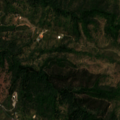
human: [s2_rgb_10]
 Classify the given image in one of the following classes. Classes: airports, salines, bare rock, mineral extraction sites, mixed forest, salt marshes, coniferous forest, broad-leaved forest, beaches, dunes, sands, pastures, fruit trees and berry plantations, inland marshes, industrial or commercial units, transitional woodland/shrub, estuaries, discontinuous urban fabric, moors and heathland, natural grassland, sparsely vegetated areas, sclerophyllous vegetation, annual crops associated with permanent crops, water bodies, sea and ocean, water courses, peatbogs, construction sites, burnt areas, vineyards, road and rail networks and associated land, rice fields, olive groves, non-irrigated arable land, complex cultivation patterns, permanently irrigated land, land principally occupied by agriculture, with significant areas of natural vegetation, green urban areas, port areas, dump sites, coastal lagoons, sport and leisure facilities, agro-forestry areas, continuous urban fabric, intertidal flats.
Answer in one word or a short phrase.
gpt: continuous urban fabric